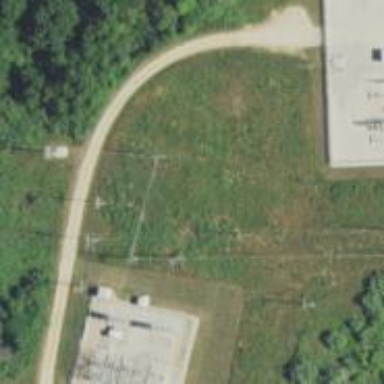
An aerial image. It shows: Power pole.